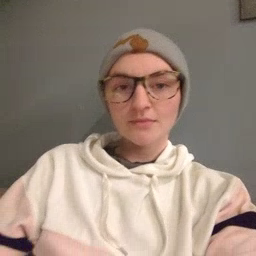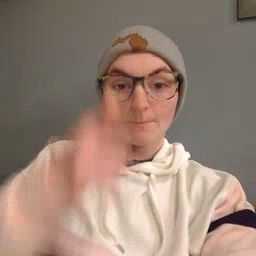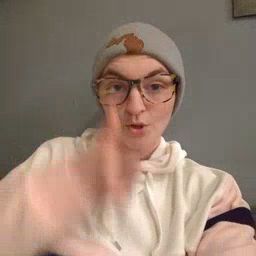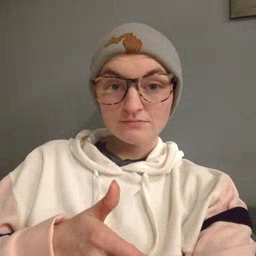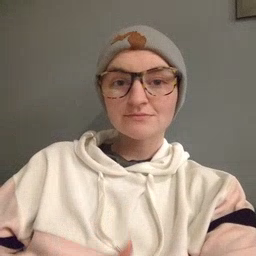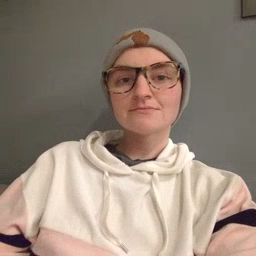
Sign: brother